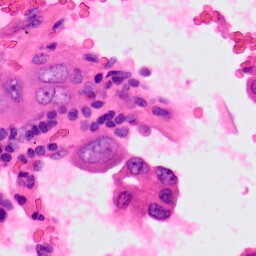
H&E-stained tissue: Lung